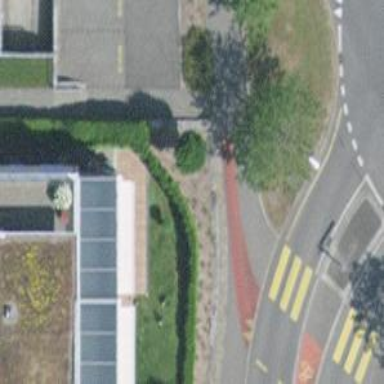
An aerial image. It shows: Sidewalk along the footway.